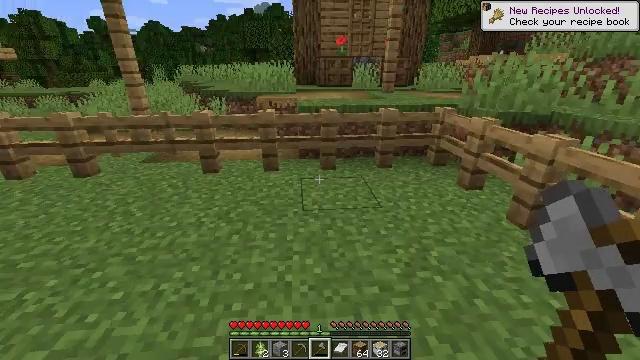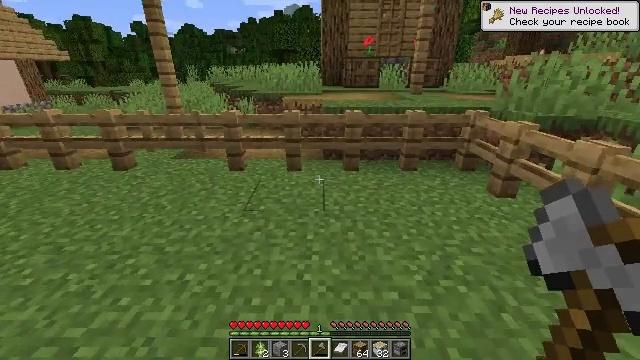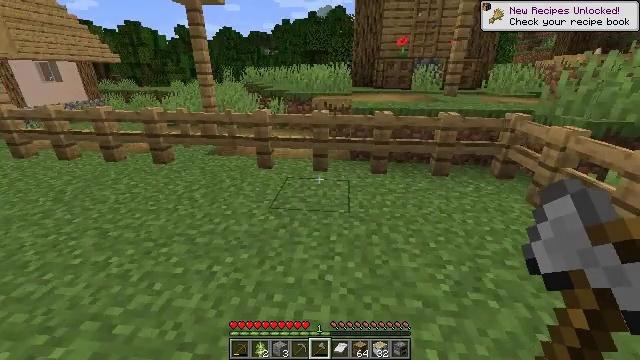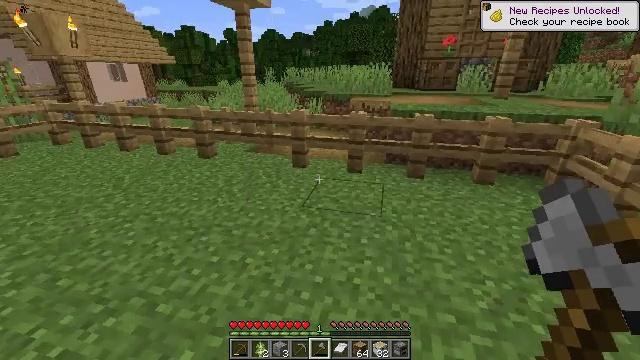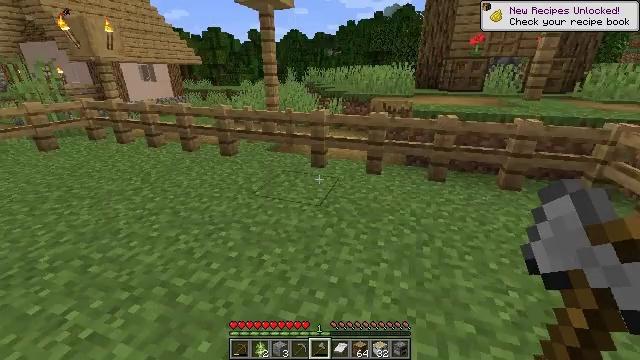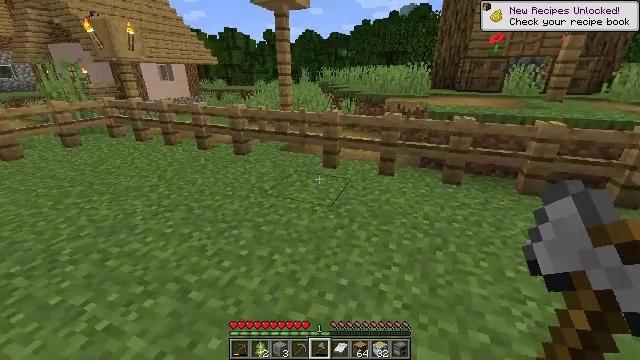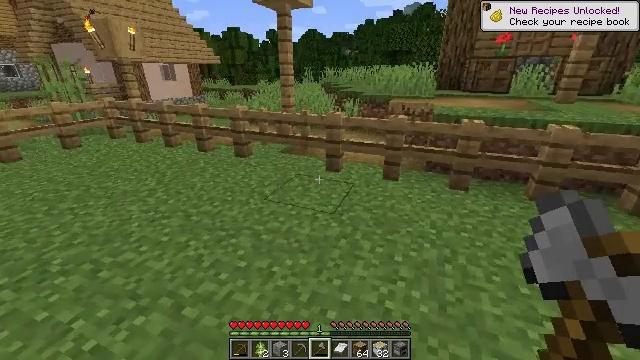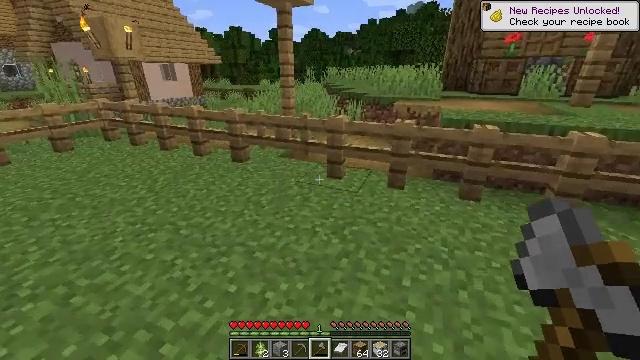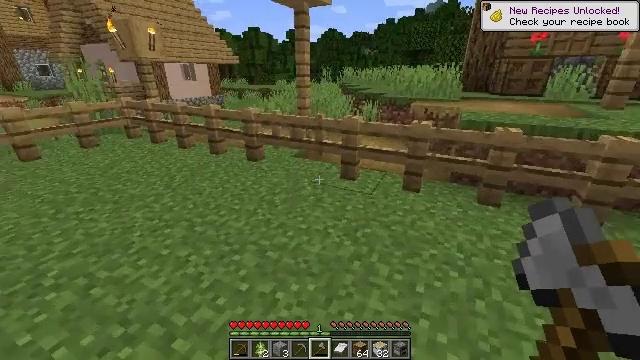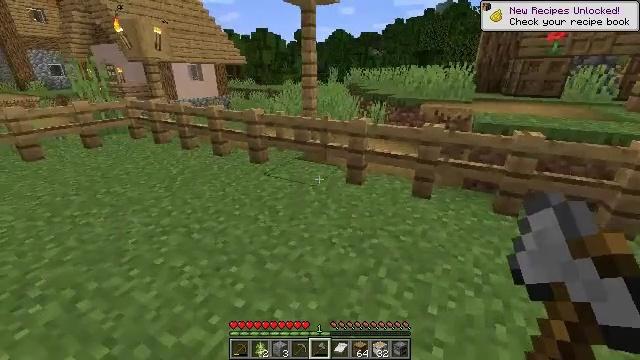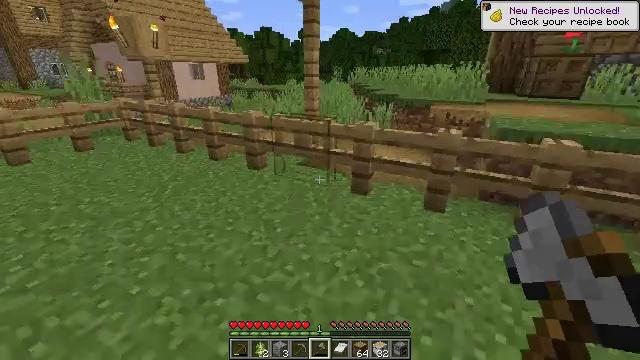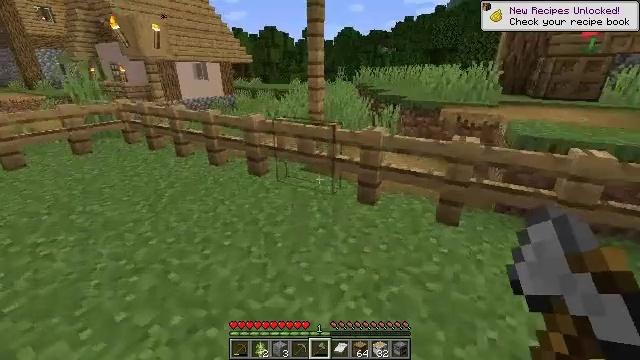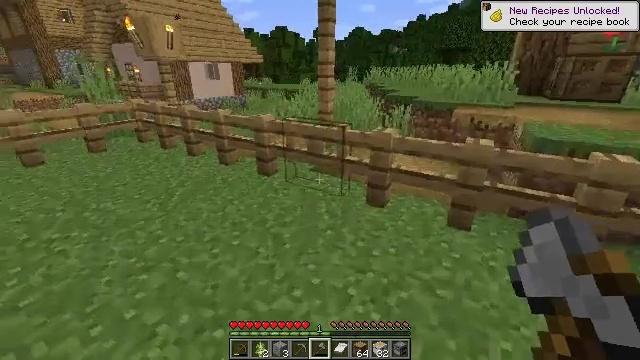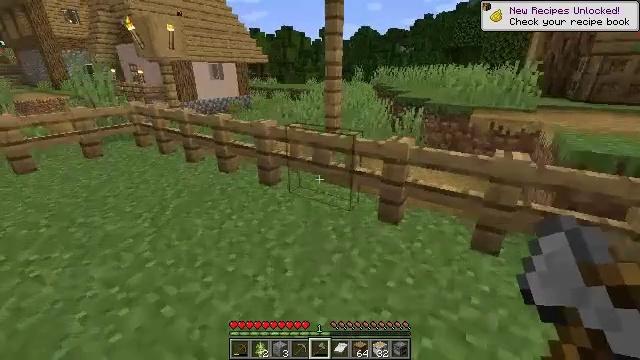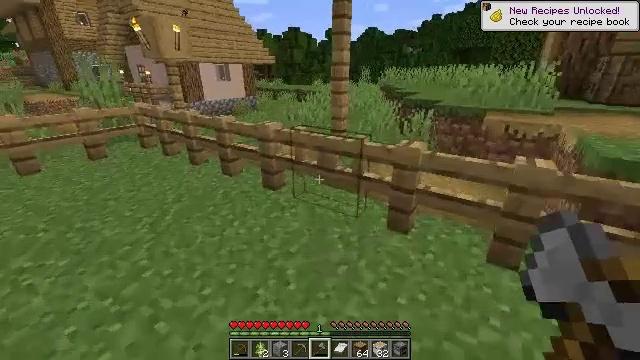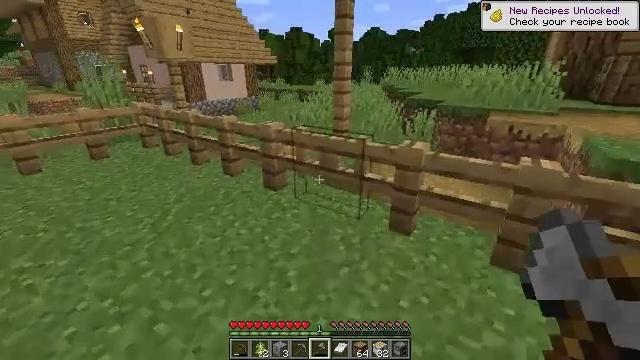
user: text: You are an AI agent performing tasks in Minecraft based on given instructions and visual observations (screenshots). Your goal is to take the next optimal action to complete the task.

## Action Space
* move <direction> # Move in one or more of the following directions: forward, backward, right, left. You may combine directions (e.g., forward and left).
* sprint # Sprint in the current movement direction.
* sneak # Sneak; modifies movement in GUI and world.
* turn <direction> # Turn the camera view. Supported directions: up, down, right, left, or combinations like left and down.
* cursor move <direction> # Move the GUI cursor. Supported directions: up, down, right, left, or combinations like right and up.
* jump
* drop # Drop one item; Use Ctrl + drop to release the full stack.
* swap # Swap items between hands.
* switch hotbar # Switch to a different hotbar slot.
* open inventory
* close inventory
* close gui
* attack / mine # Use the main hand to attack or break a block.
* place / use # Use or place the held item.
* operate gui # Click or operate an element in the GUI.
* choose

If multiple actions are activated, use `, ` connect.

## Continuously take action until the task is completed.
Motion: motion action
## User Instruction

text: Remove the tall grass to clear the area.
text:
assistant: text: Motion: turn left
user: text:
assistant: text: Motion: turn left
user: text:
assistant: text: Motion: turn left
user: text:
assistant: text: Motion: turn left
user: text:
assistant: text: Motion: move forward, turn left
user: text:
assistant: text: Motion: move forward
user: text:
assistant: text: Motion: move forward
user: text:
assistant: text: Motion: move forward, turn left
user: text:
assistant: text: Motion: move forward, turn left
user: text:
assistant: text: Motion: move forward
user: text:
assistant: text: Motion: move forward
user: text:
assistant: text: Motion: move forward, turn left
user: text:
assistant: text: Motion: move forward, turn left
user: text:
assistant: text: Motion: turn left
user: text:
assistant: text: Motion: no_op
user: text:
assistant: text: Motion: no_op
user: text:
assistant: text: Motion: use / place
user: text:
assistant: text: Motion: use / place
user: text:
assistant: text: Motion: use / place
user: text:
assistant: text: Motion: no_op
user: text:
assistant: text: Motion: no_op
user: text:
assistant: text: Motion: move forward
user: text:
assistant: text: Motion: move forward
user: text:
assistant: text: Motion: move forward
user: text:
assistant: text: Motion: move forward
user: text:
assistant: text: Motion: move forward
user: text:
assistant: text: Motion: move forward
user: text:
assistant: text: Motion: move forward
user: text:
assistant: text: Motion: move forward
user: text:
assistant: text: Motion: move forward